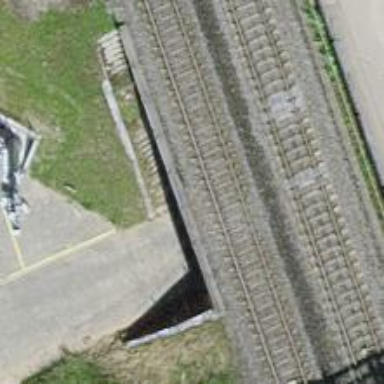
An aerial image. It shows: Bridge with electrified rail tracks and contact line.